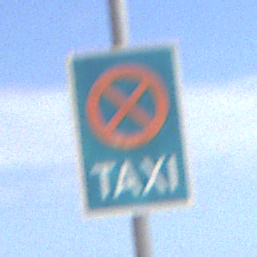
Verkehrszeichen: Taxenstand
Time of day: Midday
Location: Outdoor (Nature)
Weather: PartlyCloudy
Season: NotSpecified
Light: Natural